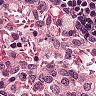
Metastatic tissue present: no